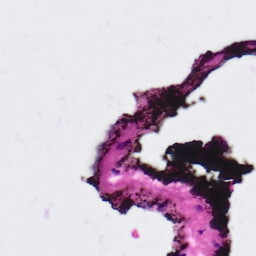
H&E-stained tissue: Ovarian